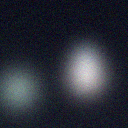
Screen state: off